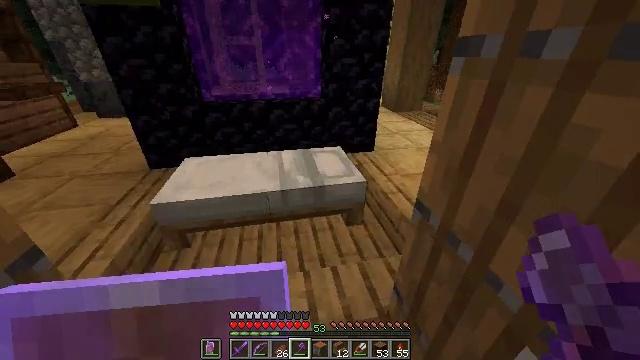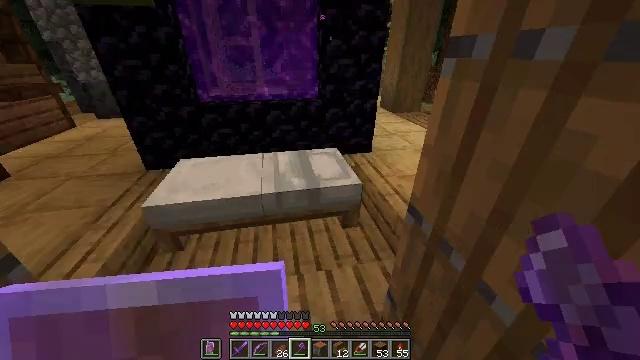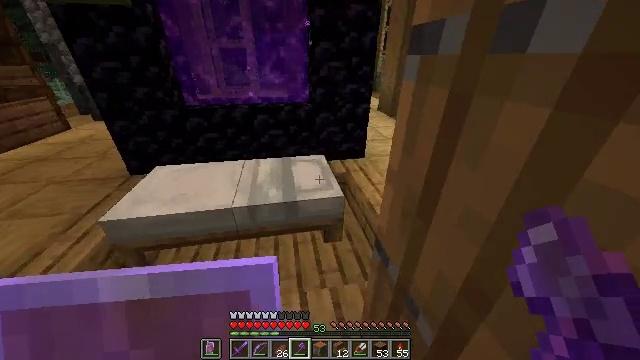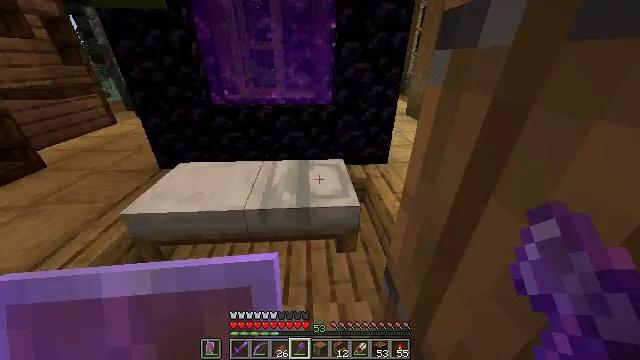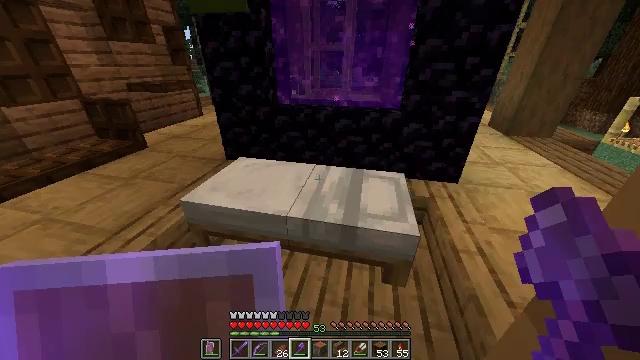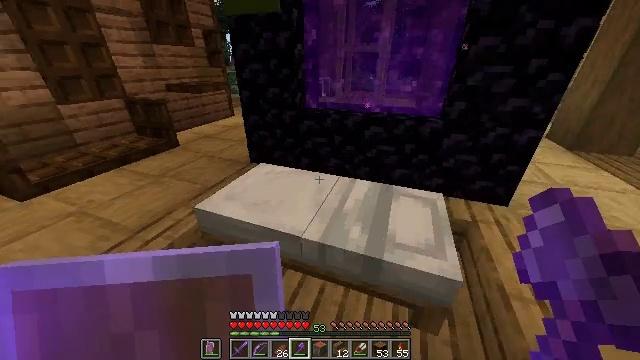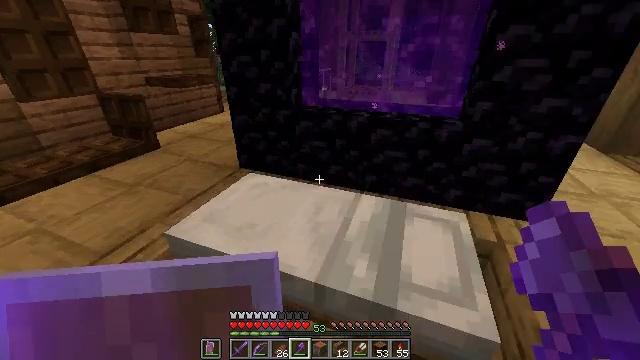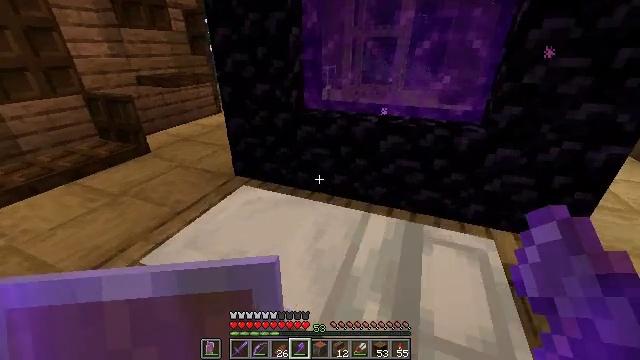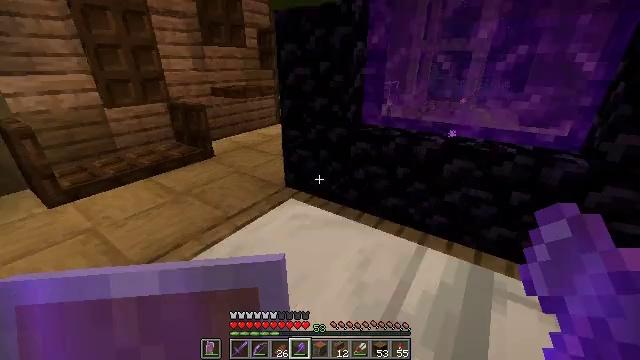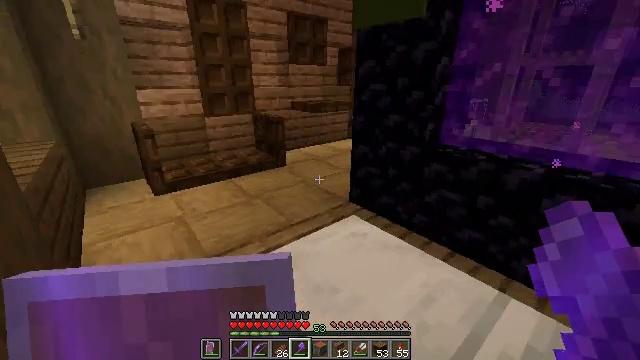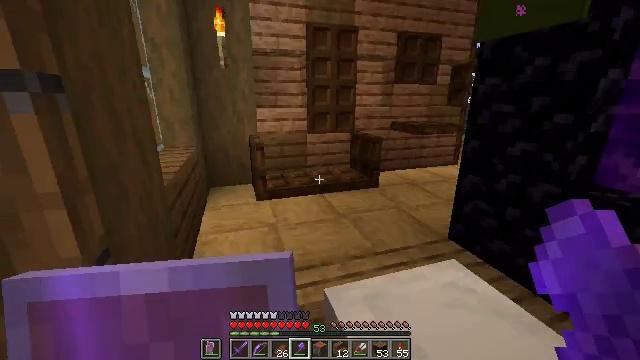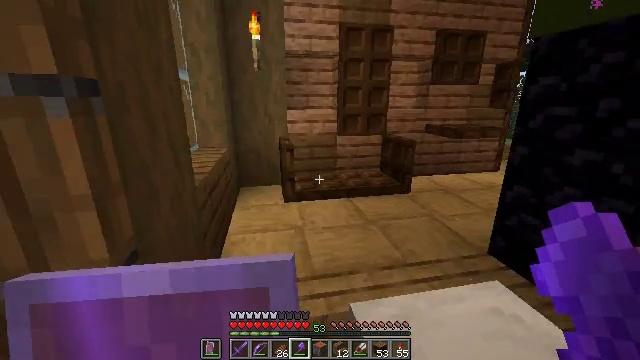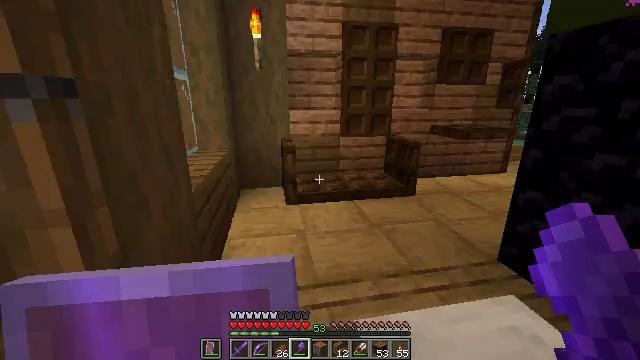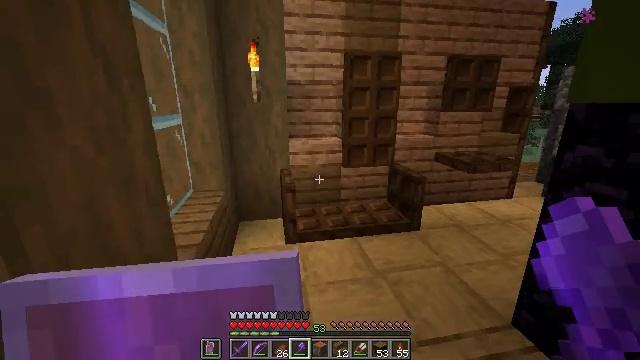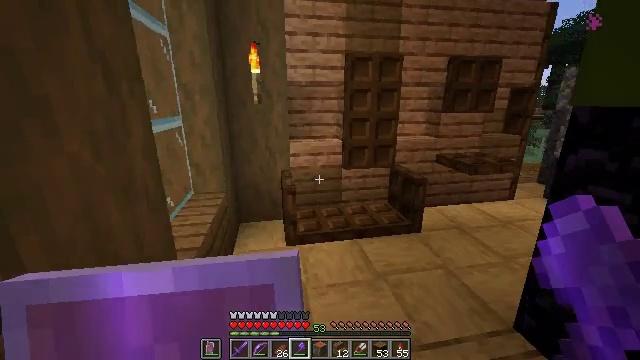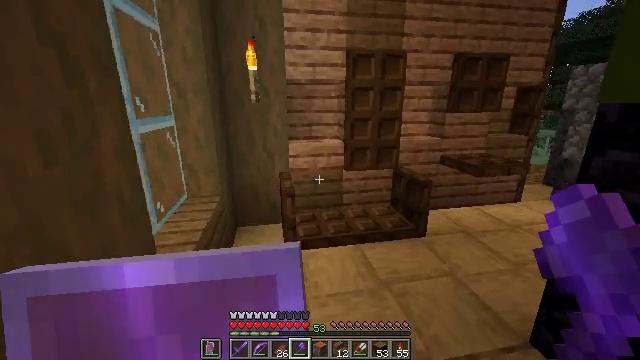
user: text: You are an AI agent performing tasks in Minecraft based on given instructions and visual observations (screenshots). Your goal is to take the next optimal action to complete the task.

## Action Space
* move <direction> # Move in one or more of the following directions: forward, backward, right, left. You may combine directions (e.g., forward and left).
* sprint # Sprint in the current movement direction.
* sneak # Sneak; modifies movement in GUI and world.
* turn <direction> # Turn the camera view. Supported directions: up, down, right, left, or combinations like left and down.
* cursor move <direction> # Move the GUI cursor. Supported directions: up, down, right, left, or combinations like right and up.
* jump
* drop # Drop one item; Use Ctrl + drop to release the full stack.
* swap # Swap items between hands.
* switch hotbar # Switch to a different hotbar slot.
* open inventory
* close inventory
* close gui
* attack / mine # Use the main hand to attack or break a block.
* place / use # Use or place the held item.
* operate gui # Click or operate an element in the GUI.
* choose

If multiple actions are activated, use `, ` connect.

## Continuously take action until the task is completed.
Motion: motion action
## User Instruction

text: Gather stripped acacia log from fallen trees.
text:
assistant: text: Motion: move forward and move right
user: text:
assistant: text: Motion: move forward
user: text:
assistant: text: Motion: move forward, turn left
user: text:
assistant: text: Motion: move forward, turn left
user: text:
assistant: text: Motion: move forward, turn left
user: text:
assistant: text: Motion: move forward
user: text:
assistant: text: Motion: no_op
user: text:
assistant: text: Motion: turn left and up
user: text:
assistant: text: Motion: turn left and up
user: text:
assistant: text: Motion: move forward, turn left and up
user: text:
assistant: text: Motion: move forward, turn left
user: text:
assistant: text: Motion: move forward
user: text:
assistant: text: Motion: move forward
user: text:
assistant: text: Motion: move forward
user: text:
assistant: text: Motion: move forward
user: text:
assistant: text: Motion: move forward
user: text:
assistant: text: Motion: move forward
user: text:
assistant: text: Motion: move forward
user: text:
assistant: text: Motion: move forward, turn right and up
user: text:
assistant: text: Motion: move forward, turn right and up
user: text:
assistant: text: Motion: move forward, turn right
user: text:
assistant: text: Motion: turn right and down
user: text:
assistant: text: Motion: turn right and down
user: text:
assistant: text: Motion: no_op
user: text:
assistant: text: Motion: no_op
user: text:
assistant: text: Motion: no_op
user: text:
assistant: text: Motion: no_op
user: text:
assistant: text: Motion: no_op
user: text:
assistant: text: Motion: move forward
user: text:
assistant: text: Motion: move forward and move left